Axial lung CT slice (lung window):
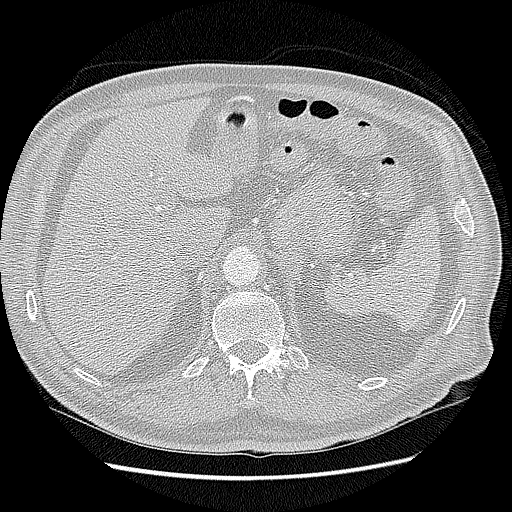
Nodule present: no